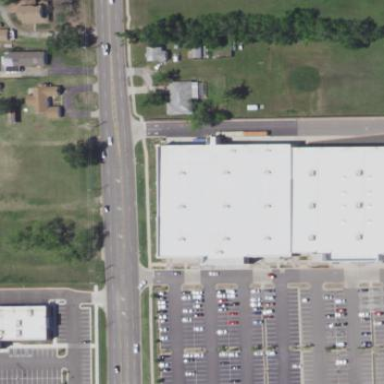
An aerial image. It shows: Retail building.